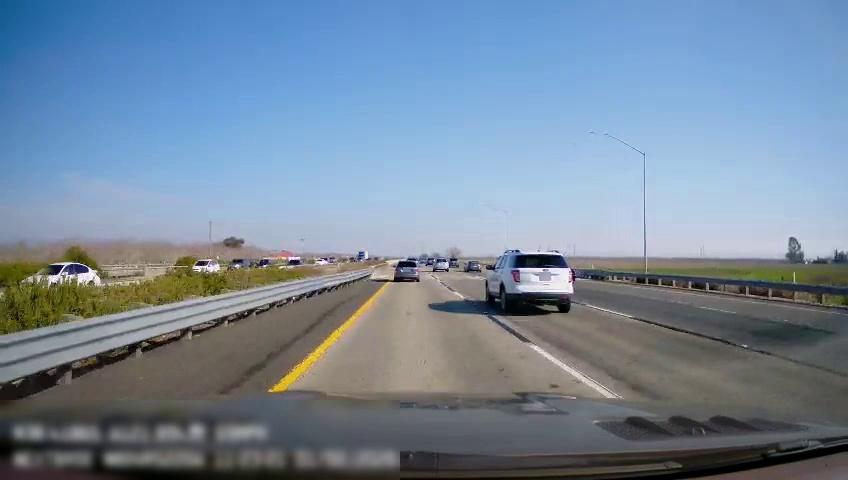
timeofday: Day
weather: Sunny
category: Drivable Space
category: Vehicles | Car
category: Vehicles | SUV
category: Vehicles | Car
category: Vehicles | Car
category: Vehicles | Car
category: Vehicles | SUV
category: Vehicles | SUV
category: Vehicles | SUV
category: Vehicles | Car
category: Vehicles | Truck
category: Vehicles | SUV
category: Vehicles | SUV
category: Lanes | Current Lane
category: Lanes | Current Lane
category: Lanes | Alternate Lane
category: Lanes | Alternate Lane
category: Lanes | Alternate Lane